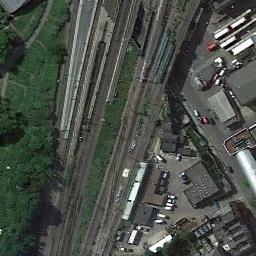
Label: railway